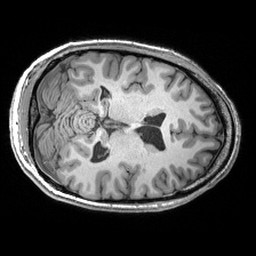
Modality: T1w
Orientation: axial
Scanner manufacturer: siemens
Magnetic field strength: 3 T
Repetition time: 2.53 s
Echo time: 0.00299 s